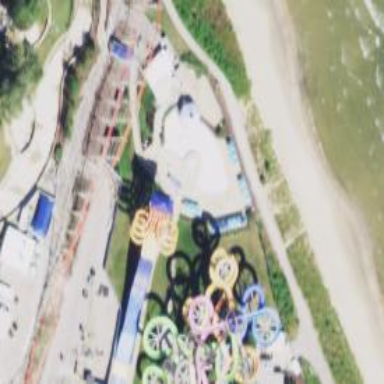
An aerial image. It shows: Tourism attraction featuring water slide.